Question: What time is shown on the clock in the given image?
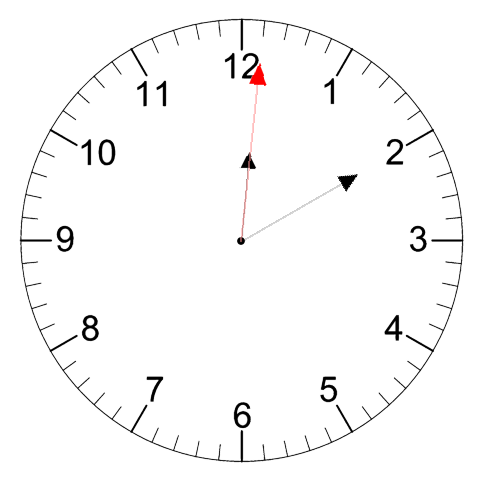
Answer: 12:10:01